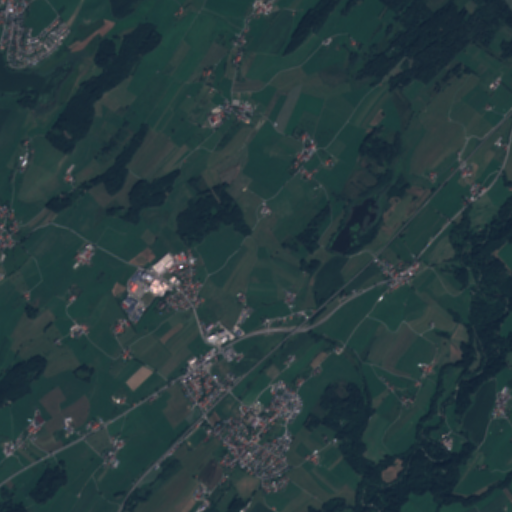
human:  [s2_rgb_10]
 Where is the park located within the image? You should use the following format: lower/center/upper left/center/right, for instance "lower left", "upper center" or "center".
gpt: The park is located in the lower center of the image.
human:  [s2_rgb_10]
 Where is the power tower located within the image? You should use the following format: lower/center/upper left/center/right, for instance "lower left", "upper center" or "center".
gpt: The power tower is located in the lower left of the image.
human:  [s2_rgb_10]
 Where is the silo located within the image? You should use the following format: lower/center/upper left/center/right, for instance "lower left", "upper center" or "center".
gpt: The silo is located in the center left of the image.
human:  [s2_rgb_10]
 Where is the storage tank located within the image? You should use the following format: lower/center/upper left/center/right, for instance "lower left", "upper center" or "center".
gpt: The storage tank is located in the lower right of the image.
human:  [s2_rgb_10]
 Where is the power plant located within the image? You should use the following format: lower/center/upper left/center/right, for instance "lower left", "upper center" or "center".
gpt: There is no power plant in the image.